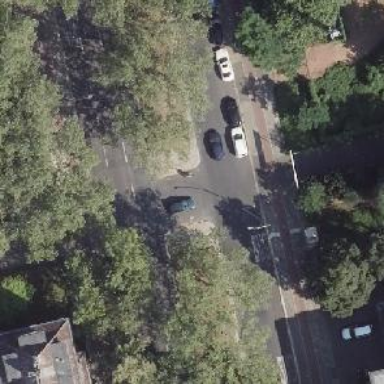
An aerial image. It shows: Secondary road with asphalt surface. There is cycle track on the right side of the road.